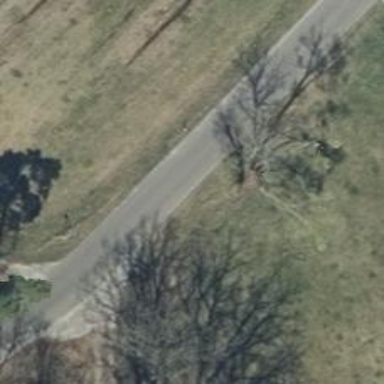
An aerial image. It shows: Deciduous broadleaved tree.